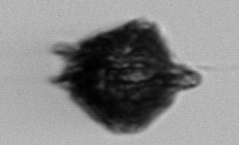
Label: Gonyaulax